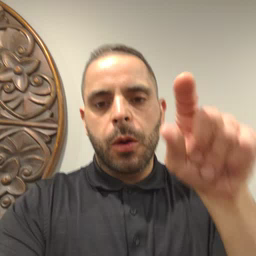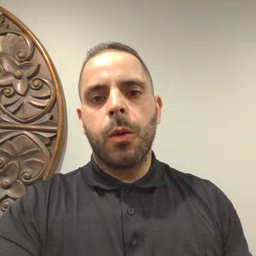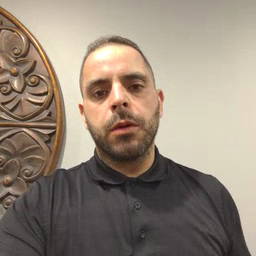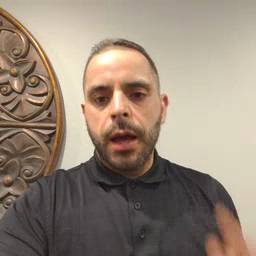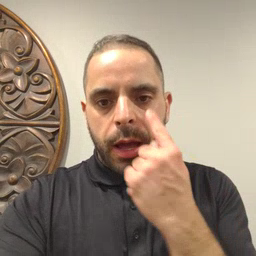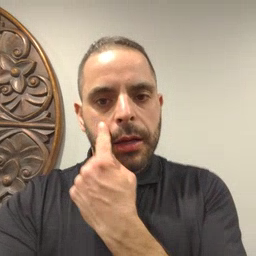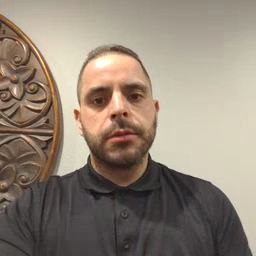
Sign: eye